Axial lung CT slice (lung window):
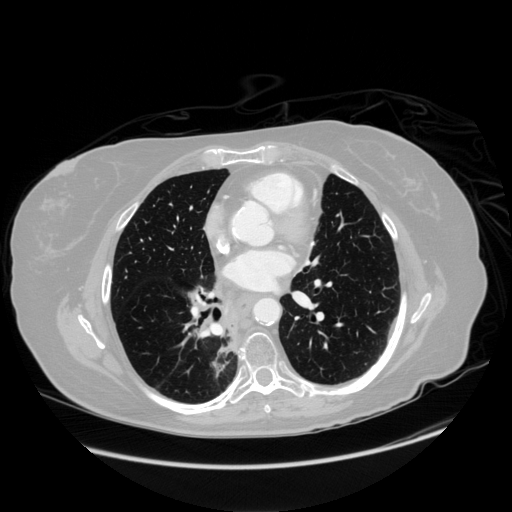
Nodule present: no